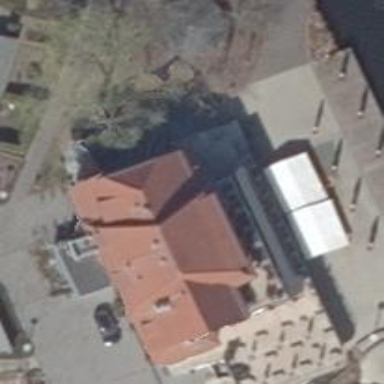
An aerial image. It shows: Restaurant.